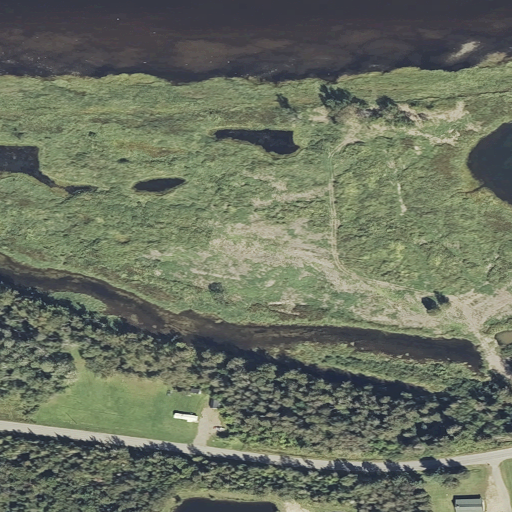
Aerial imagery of island in Maine named Crouse Island containing woody wetlands, open water, herbaceous wetlands, mixed forest, open development, low intensity development, deciduous forest, pasture, and evergreen forest